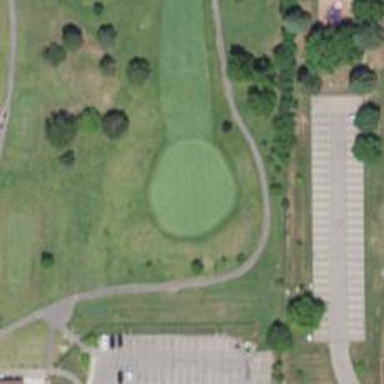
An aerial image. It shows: View of golf hole.